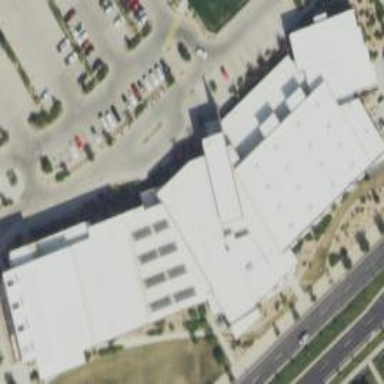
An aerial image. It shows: Sports center building.